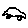
Label: car